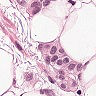
Metastatic tissue present: yes